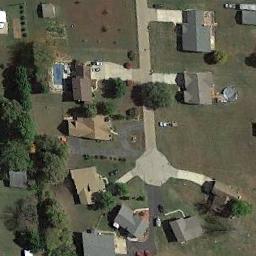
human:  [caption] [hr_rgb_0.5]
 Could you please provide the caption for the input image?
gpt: The medium residential area has some houses and trees on the grass and a road goes through the medium residential area .

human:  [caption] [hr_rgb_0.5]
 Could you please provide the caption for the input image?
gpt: There is an intersection in the mid-sized residential area .

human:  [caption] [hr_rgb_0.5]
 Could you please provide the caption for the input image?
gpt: Many buildings of different shapes are in medium residential area .

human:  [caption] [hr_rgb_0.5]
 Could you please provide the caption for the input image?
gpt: The medium residential is on the grass next to some trees and road .

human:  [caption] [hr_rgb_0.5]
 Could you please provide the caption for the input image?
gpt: There are some buildings and green trees on the medium residential area .